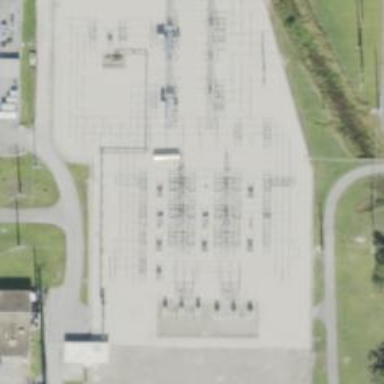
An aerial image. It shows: Switch for power supply.